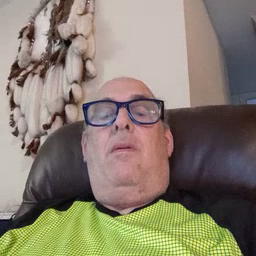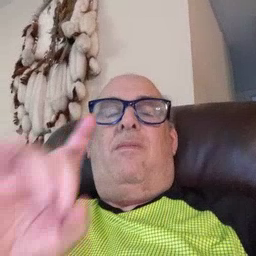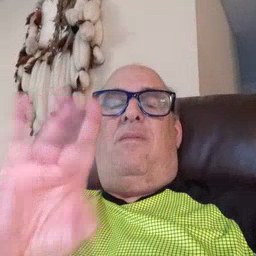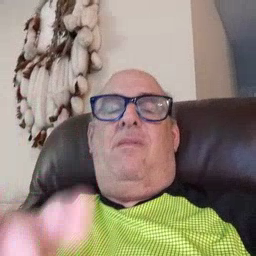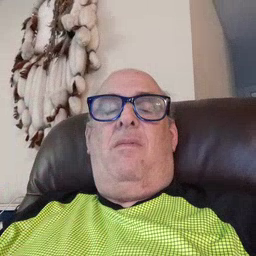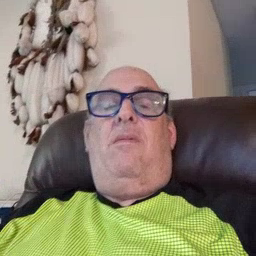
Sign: hate